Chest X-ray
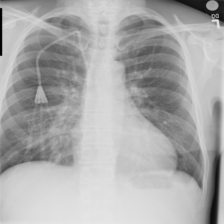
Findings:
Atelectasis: negative
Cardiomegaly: negative
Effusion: negative
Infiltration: negative
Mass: negative
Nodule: negative
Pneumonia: negative
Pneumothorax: negative
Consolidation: negative
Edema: negative
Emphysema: negative
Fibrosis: negative
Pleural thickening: negative
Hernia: negative